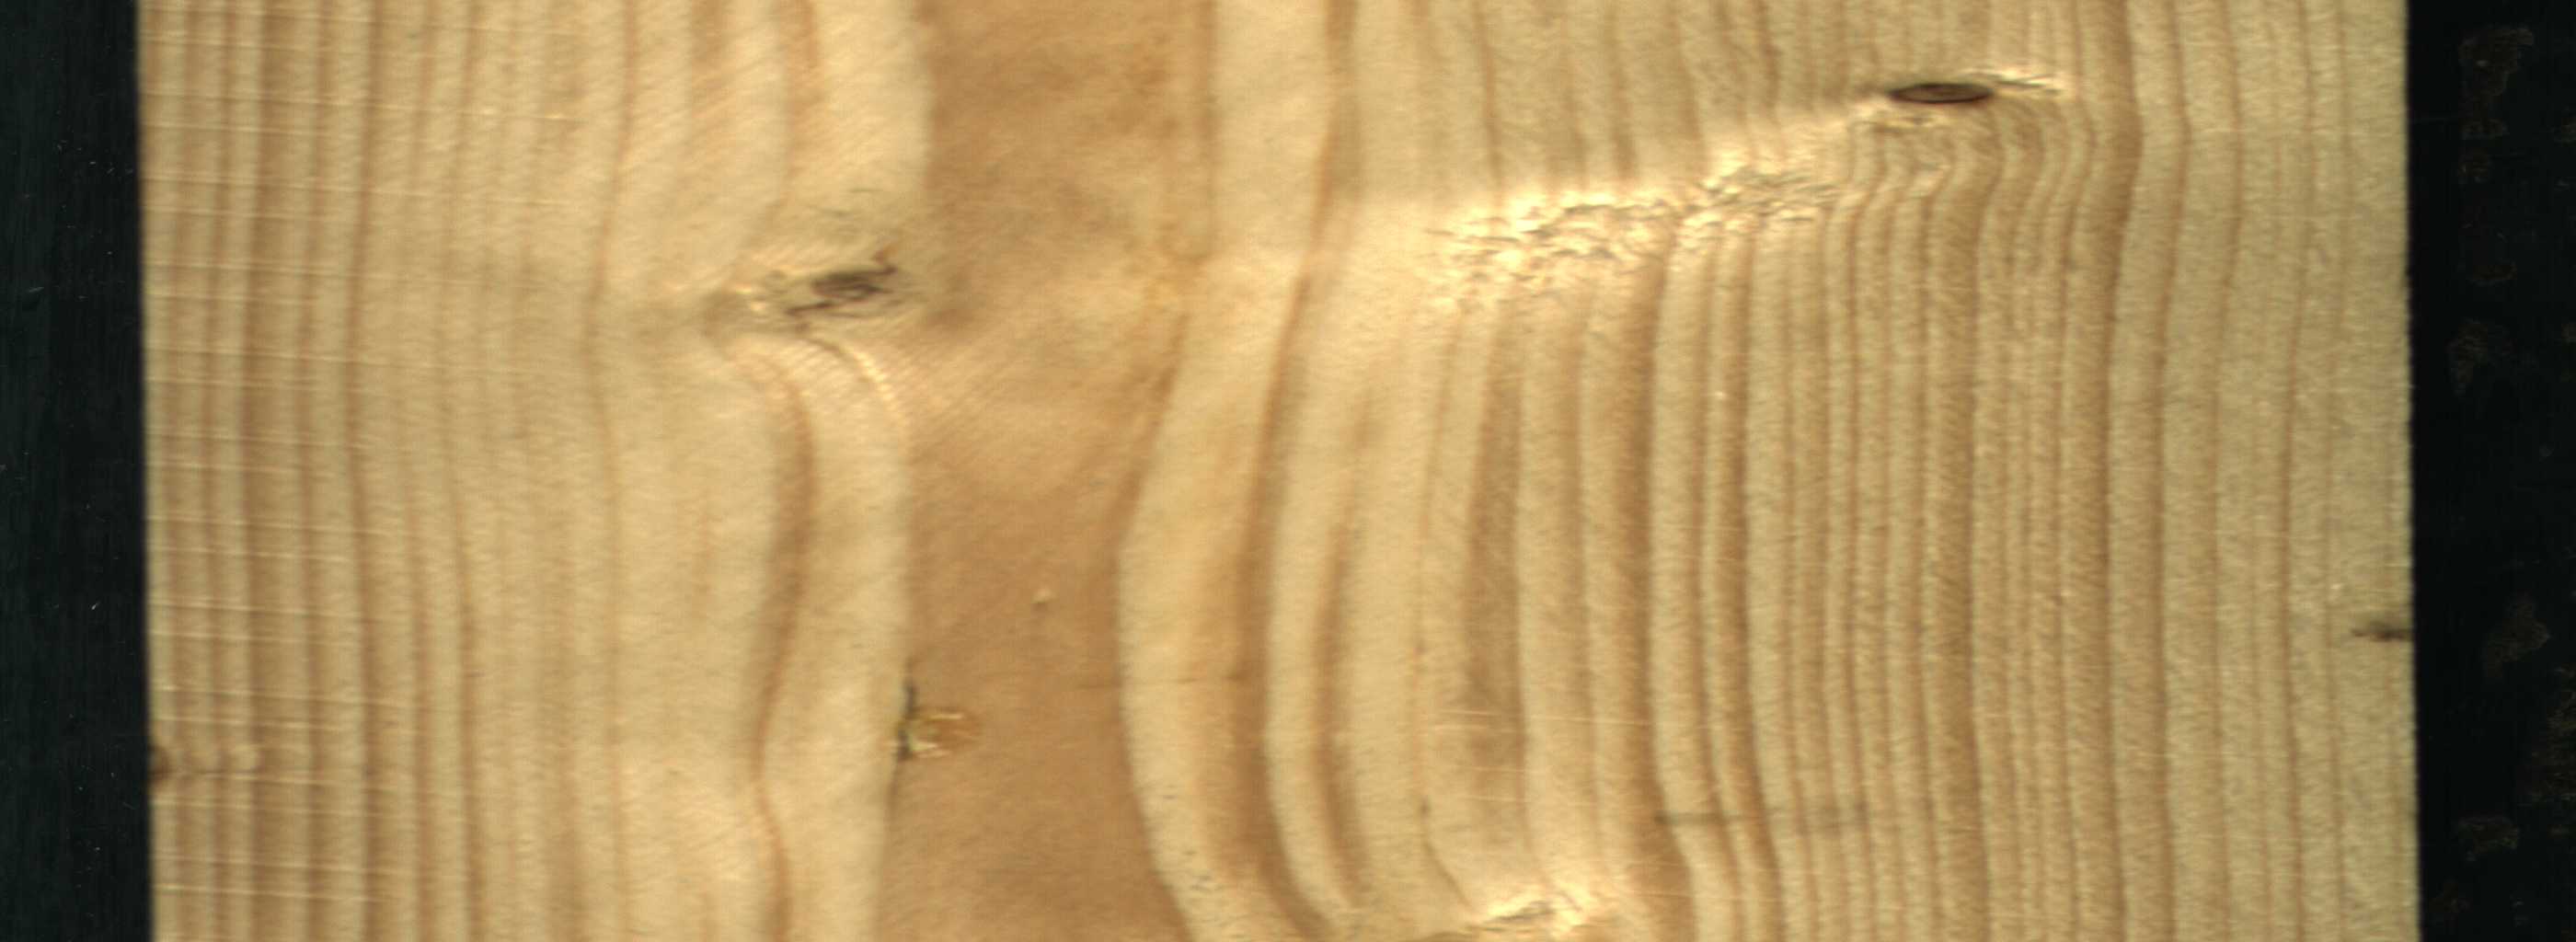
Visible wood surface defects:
resin
Live_Knot
Live_Knot